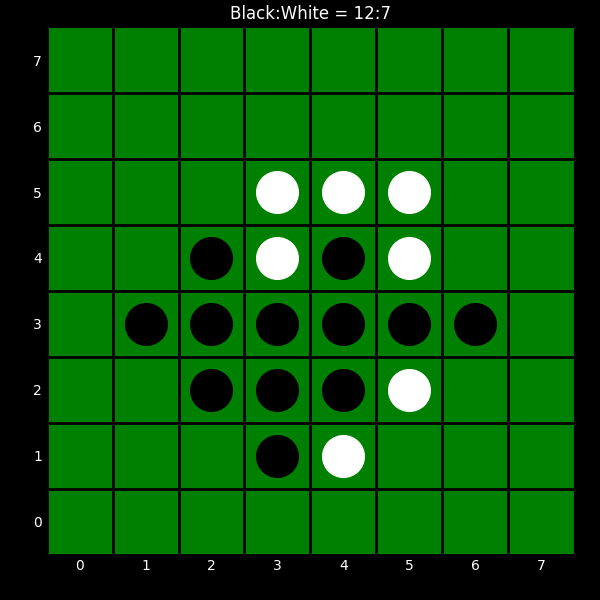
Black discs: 12
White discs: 7